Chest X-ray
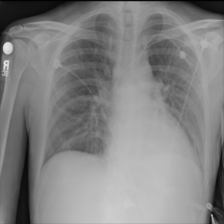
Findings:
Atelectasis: negative
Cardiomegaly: negative
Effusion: negative
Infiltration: negative
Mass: negative
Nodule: negative
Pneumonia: negative
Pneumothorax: negative
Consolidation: negative
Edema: negative
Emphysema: negative
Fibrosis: negative
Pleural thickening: negative
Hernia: negative